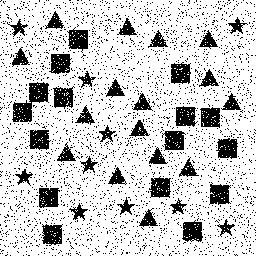
Squares: 16
Triangles: 16
Stars: 10
Total shapes: 42